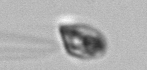
Label: flagellate_morphotype1